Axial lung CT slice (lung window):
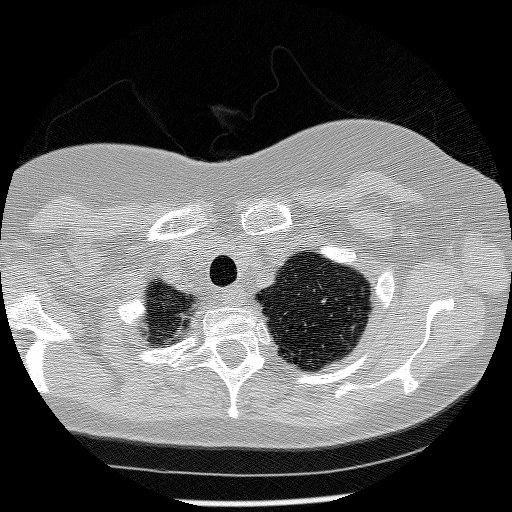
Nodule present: no